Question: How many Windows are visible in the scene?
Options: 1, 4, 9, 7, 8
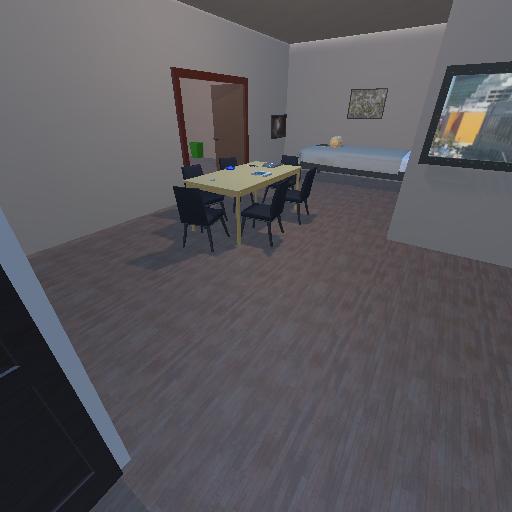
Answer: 1